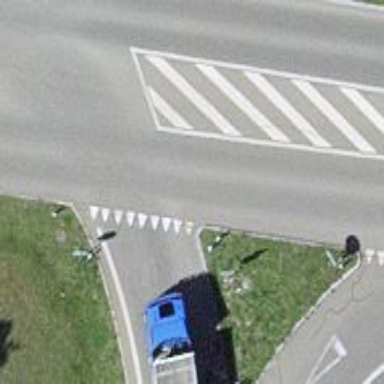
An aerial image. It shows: Road with "give way" sign.